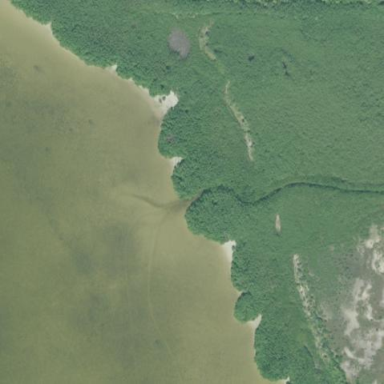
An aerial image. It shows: Marshy wetland area.